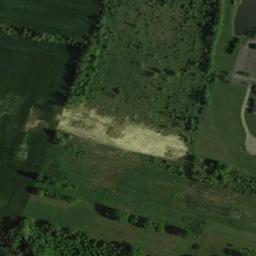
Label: meadow